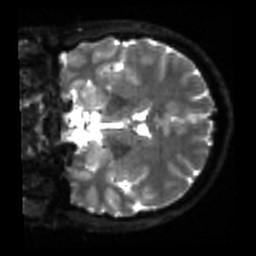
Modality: sbref
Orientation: coronal
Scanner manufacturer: siemens
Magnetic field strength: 3 T
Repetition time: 4 s
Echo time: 0.0594 s